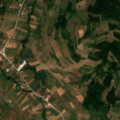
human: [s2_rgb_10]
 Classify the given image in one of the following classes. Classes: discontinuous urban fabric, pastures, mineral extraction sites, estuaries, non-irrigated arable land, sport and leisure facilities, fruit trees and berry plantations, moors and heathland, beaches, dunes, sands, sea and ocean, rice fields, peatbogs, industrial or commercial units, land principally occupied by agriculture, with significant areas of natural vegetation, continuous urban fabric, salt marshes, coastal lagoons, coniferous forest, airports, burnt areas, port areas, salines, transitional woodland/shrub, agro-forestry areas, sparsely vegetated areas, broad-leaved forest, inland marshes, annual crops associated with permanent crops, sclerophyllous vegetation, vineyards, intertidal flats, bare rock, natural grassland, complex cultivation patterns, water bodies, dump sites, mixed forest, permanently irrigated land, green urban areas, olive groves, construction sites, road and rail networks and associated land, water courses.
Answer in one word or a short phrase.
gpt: non-irrigated arable land, complex cultivation patterns, land principally occupied by agriculture, with significant areas of natural vegetation, broad-leaved forest